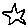
Label: star